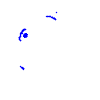
Particle: pion